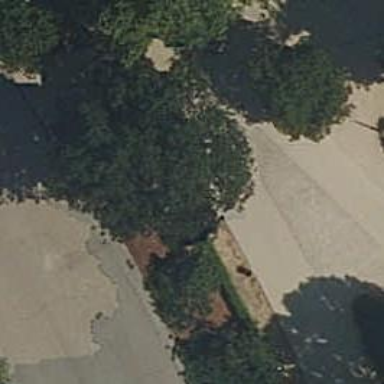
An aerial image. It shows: Broadleaved deciduous tree located in park.